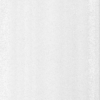
Label: dusty